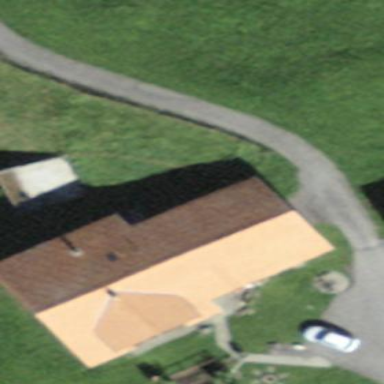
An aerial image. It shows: Farm building.